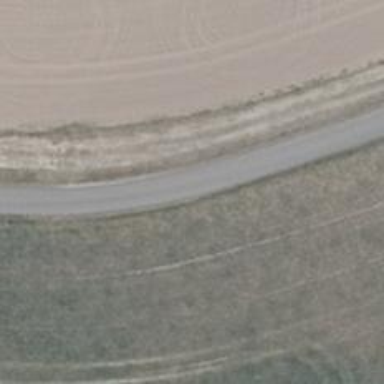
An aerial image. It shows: Asphalt path.